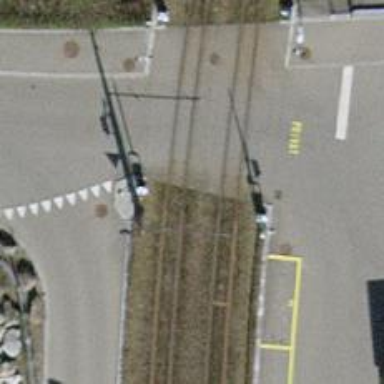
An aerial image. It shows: Level crossing with lights and barriers.